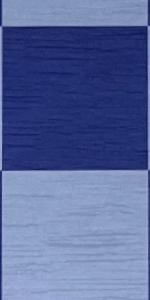
Label: Empty